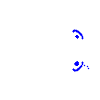
Particle: electron